Field crop: maize
Growth stage: 2
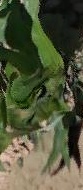
Species: maize